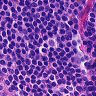
Metastatic tissue present: no